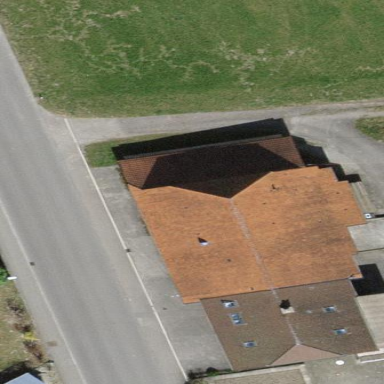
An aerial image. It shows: Farm building.